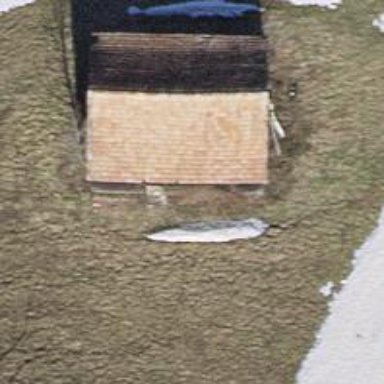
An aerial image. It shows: Shed building.